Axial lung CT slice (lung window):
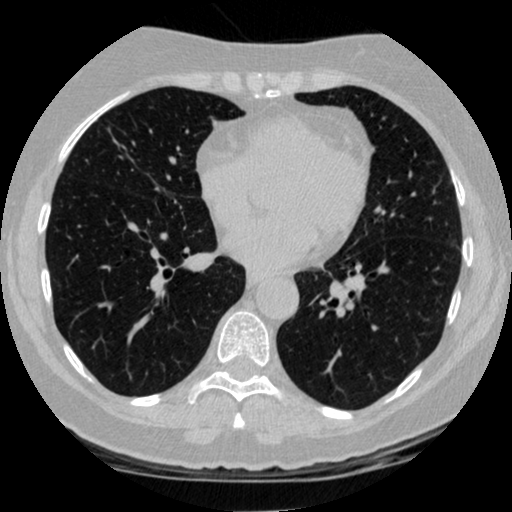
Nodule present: no